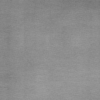
Label: dusty